Interaction volume radius: 10 \u00c5
Interaction volume height: 15 \u00c5
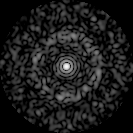
Disorder parameter: 0.8317